A bearing vibration time series has been folded into this square grayscale image, one row per segment of consecutive samples. Determine the bearing's health state. Answer with exactly one of: normal, inner_race, outer_race, ball.
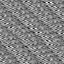
Answer: outer_race